Question: I'm creating a control where it can draw an angle. I have three dependency objects.
- - -
Here's a screenshot about the program currently draws (the red line is what I'm trying to draw).

So what I haven't accomplished yet is the arc. I need some help to draw it. Here's what I have.
'''
public class AngleControl2 : Control
{
static AngleControl2()
{
DefaultStyleKeyProperty.OverrideMetadata(typeof(AngleControl2), new FrameworkPropertyMetadata(typeof(AngleControl2)));
}
public double Angle
{
get { return (double)base.GetValue(AngleProperty); }
set { base.SetValue(AngleProperty, value); }
}
public static readonly DependencyProperty AngleProperty =
DependencyProperty.Register("Angle", typeof(double), typeof(AngleControl2), new PropertyMetadata(90.0, new PropertyChangedCallback(AngleChanged)));
public double StartAngle
{
get { return (double)base.GetValue(StartAngleProperty); }
set { base.SetValue(StartAngleProperty, value); }
}
public static readonly DependencyProperty StartAngleProperty =
DependencyProperty.Register("StartAngle", typeof(double), typeof(AngleControl2), new PropertyMetadata(0.0, new PropertyChangedCallback(AngleChanged)));
public double Radius
{
get { return (double)base.GetValue(RadiusProperty); }
set { base.SetValue(RadiusProperty, value); }
}
public static readonly DependencyProperty RadiusProperty =
DependencyProperty.Register("Radius", typeof(double), typeof(AngleControl2), new PropertyMetadata(100.0));
static void AngleChanged(DependencyObject property, DependencyPropertyChangedEventArgs args)
{
AngleControl2 c = (AngleControl2)property;
Line line1 = c.GetTemplateChild("PART_Line1") as Line;
Line line2 = c.GetTemplateChild("PART_Line2") as Line;
if (line1 != null)
{
line1.X2 = Math.Cos((c.StartAngle + c.Angle) * (Math.PI / 180)) * c.Radius;
line1.Y2 = Math.Sin((c.StartAngle + c.Angle) * (Math.PI / 180)) * c.Radius;
}
if (line2 != null)
{
line2.X2 = Math.Cos(c.StartAngle * (Math.PI / 180)) * c.Radius;
line2.Y2 = Math.Sin(c.StartAngle * (Math.PI / 180)) * c.Radius;
}
}
}
'''
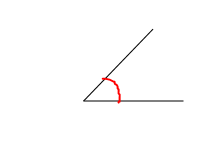
Answer: It will be easier to use Path instead of Line. For example, if you have following piece your template
'''
<Canvas Width="200" Height="200">
<Path x:Name="PART_Path" Stroke="Green" StrokeThickness="3" Canvas.Left="100" Canvas.Top="100"/>
</Canvas>
'''
Then you can use this code in your AngleChanged event:
'''
Path path = c.GetTemplateChild("PART_Path") as Path;
if (path != null)
{
Point p = new Point(
Math.Cos((this.StartAngle + this.Angle) * (Math.PI / 180)) * this.Radius,
Math.Sin((this.StartAngle - this.Angle) * (Math.PI / 180)) * this.Radius);
Point q = new Point(
Math.Cos((this.StartAngle) * (Math.PI / 180)) * this.Radius,
Math.Sin((this.StartAngle) * (Math.PI / 180)) * this.Radius);
path.Data = new PathGeometry()
{
Figures = new PathFigureCollection()
{
new PathFigure()
{
StartPoint = new Point(0, 0),
Segments = new PathSegmentCollection()
{
new LineSegment() { Point = p }
}
},
new PathFigure()
{
StartPoint = new Point(0, 0),
Segments = new PathSegmentCollection()
{
new LineSegment() { Point = q }
}
},
new PathFigure()
{
StartPoint = new Point(p.X/3, p.Y/3),
Segments = new PathSegmentCollection()
{
new ArcSegment()
{
IsLargeArc = (Math.Abs(this.Angle) % 360) > 180,
RotationAngle = Math.Abs(this.Angle) * (Math.PI / 180),
SweepDirection = this.Angle < 0 ? SweepDirection.Counterclockwise : SweepDirection.Clockwise,
Point = new Point(q.X/ 3, q.Y/ 3),
Size = new Size(this.Radius / 3, this.Radius/3)
}
}
},
}
};
}
'''
Note, it's also a better idea to call your AngleChanged handler in OnApplyTemplate() like this so that the visual will show up at startup.
'''
protected override void OnApplyTemplate()
{
base.OnApplyTemplate();
AngleChanged(this, null);
}
'''